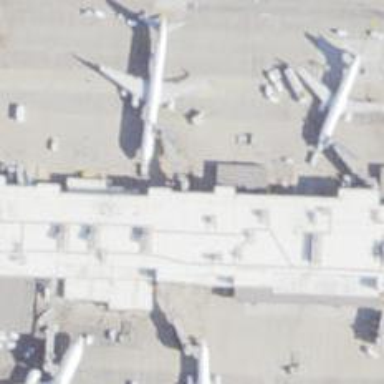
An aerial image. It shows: Airport gate.